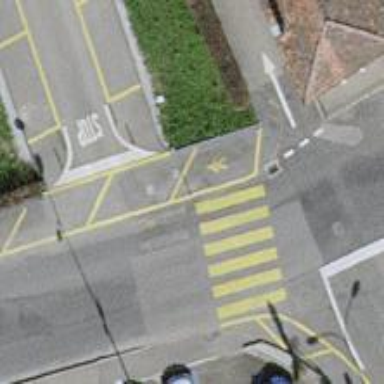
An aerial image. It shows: Marked zebra crossing with distinct zebra markings.